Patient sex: F
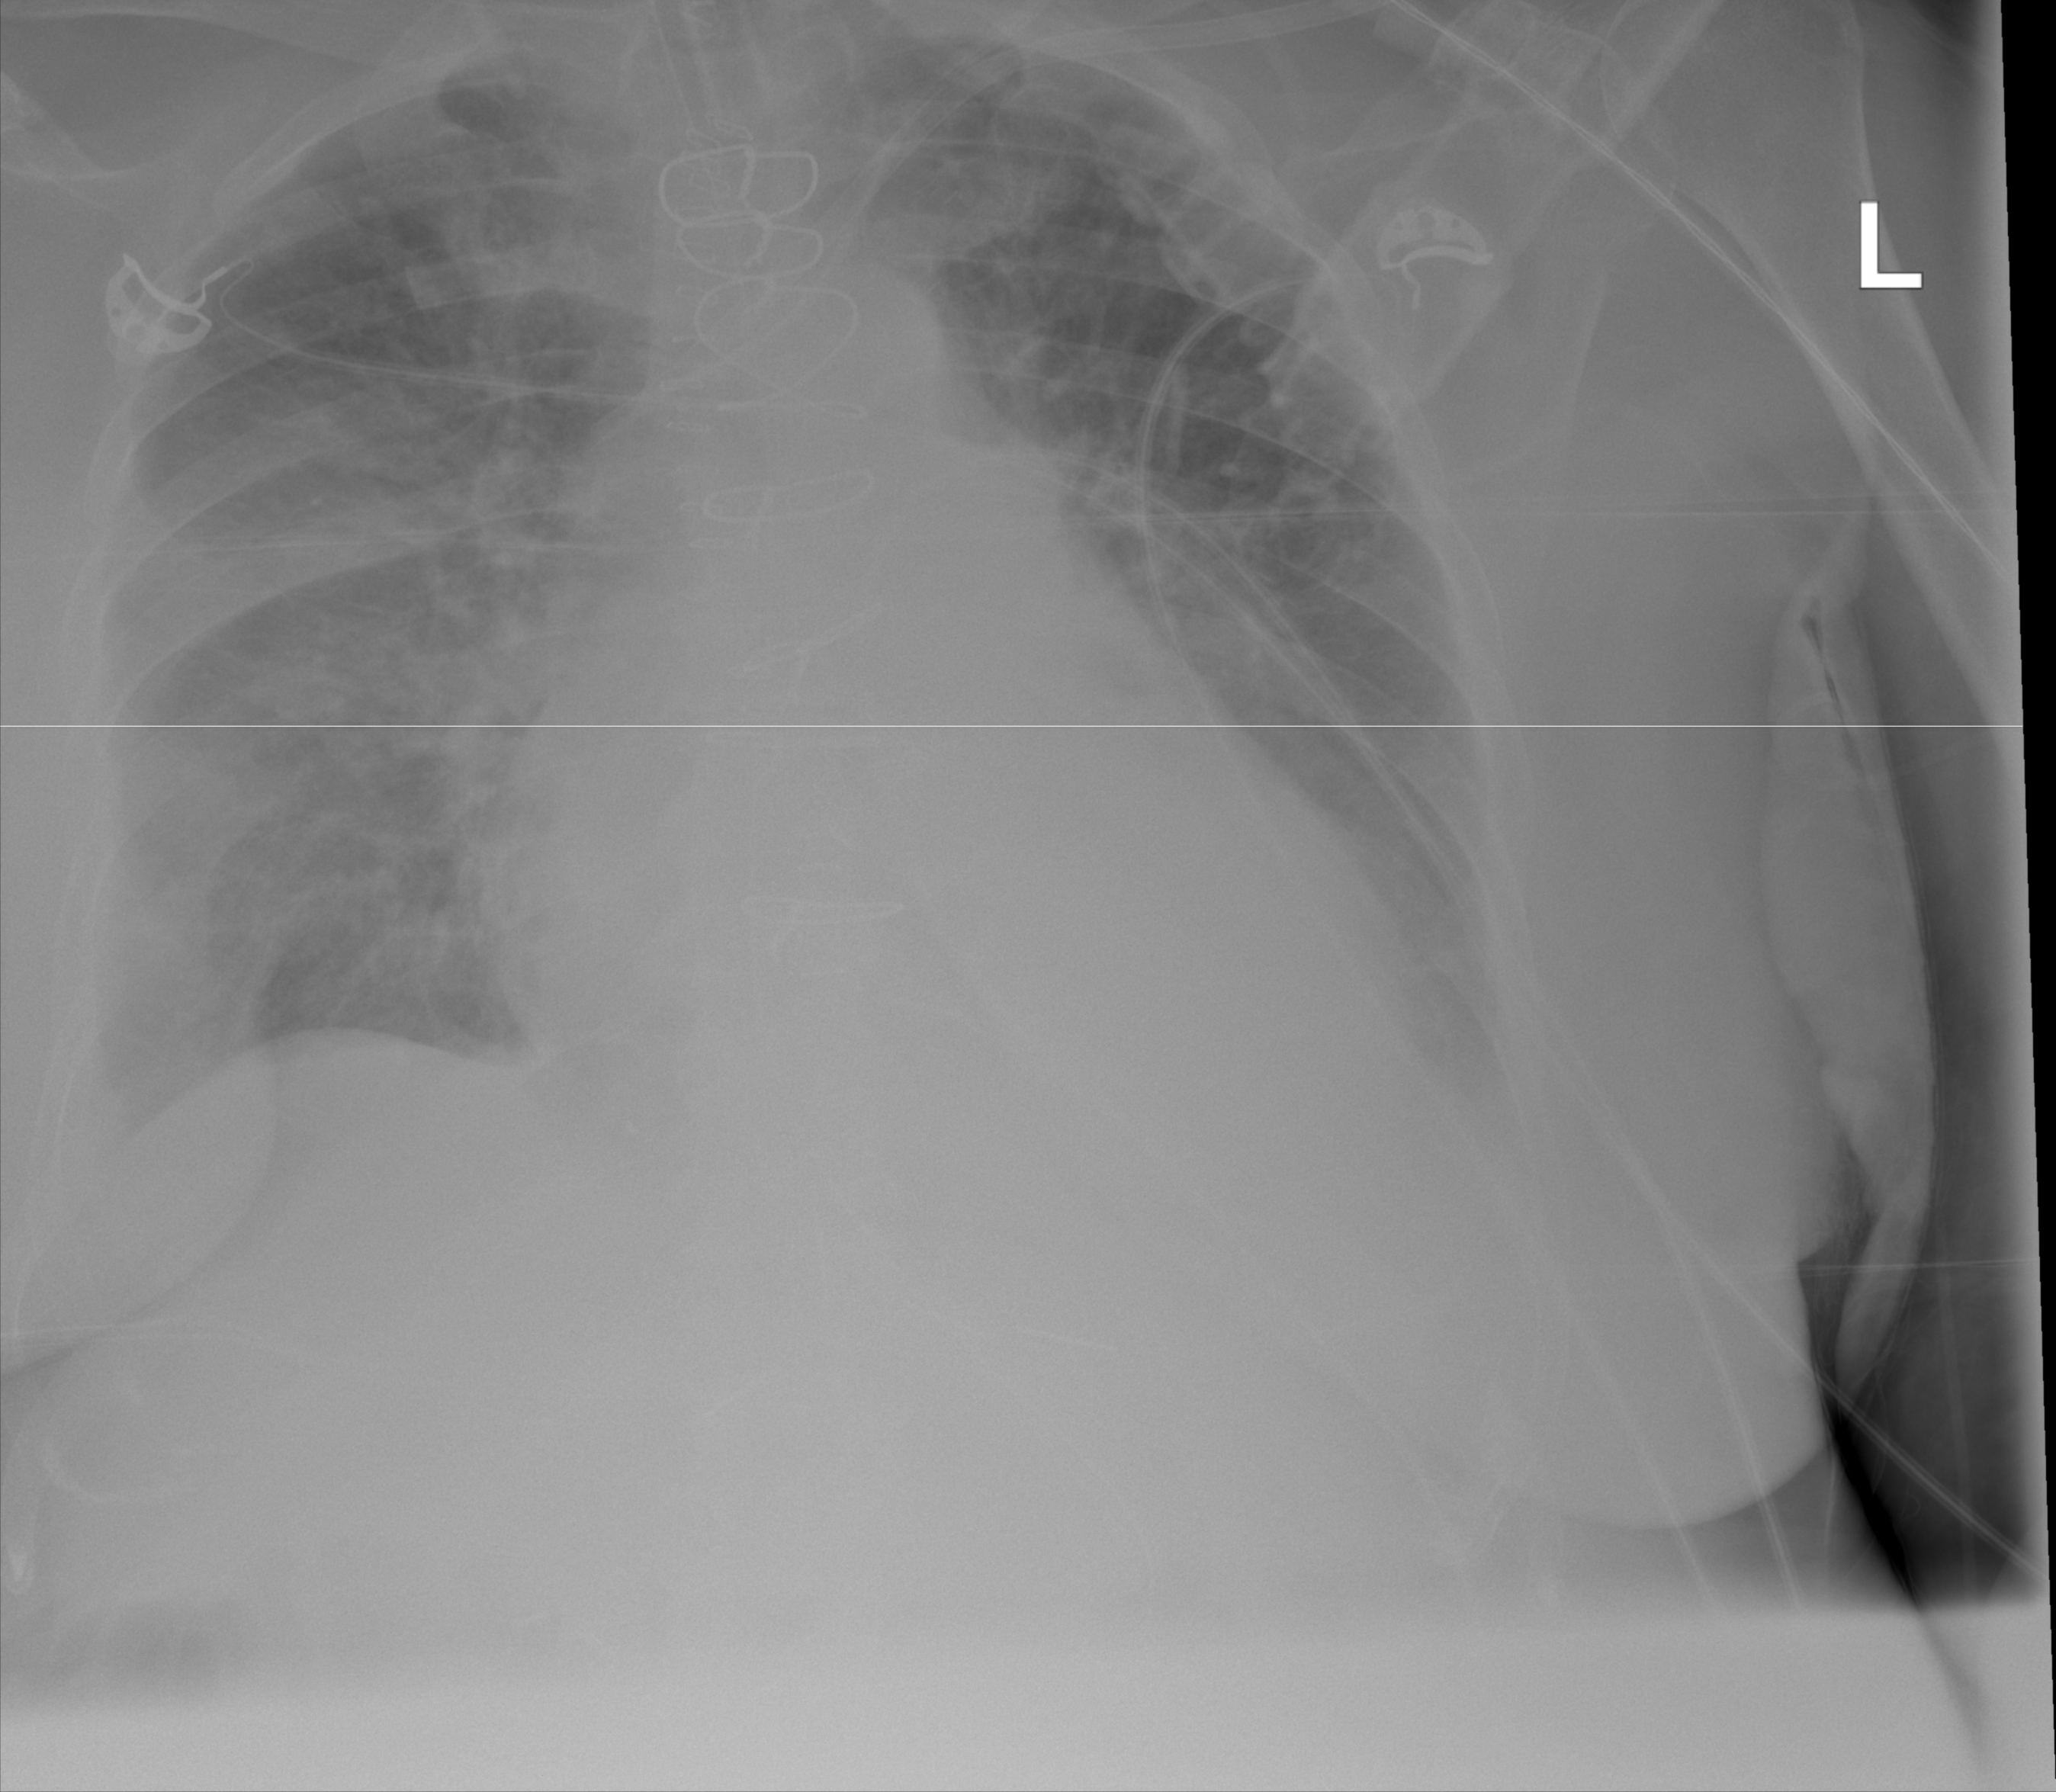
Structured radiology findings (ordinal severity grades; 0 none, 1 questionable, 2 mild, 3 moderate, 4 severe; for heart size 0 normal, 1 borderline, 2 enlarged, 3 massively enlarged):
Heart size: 2
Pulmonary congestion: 2
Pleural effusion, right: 2
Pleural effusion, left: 2
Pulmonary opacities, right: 2
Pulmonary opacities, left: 0
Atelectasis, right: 0
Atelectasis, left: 0